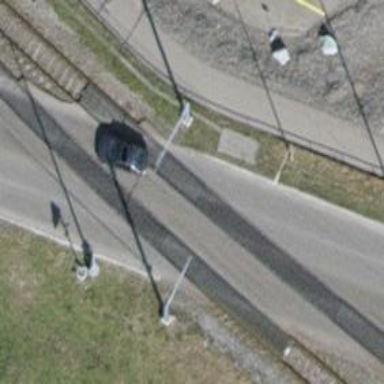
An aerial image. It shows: Railway level crossing.